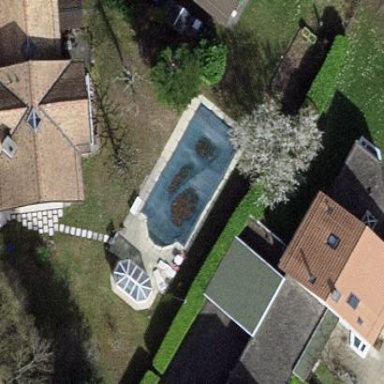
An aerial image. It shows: Swimming pool located in leisure land.